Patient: sex F, age 60
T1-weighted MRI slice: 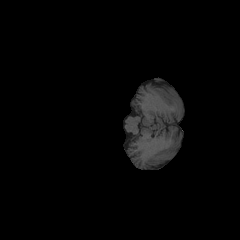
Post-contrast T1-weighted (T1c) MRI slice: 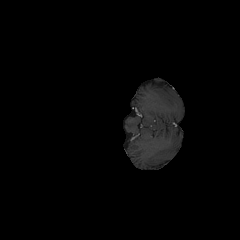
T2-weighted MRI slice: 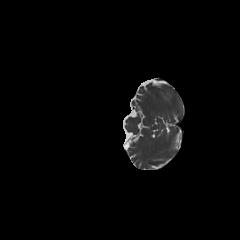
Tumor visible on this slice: no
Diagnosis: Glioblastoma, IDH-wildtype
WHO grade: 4